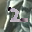
Label: 2